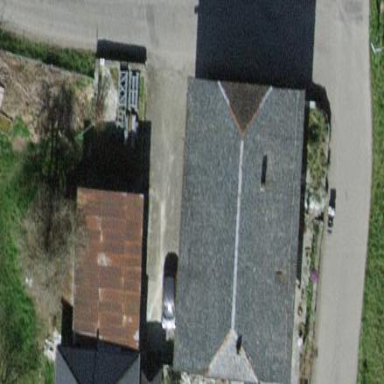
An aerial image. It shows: Gabled roof farm building.